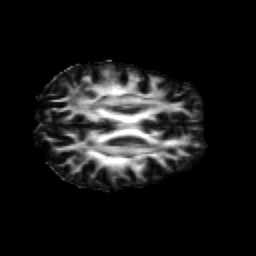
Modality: FA
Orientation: axial
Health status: healthy
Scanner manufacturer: siemens
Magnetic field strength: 3 T
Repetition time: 10 s
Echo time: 0.092 s